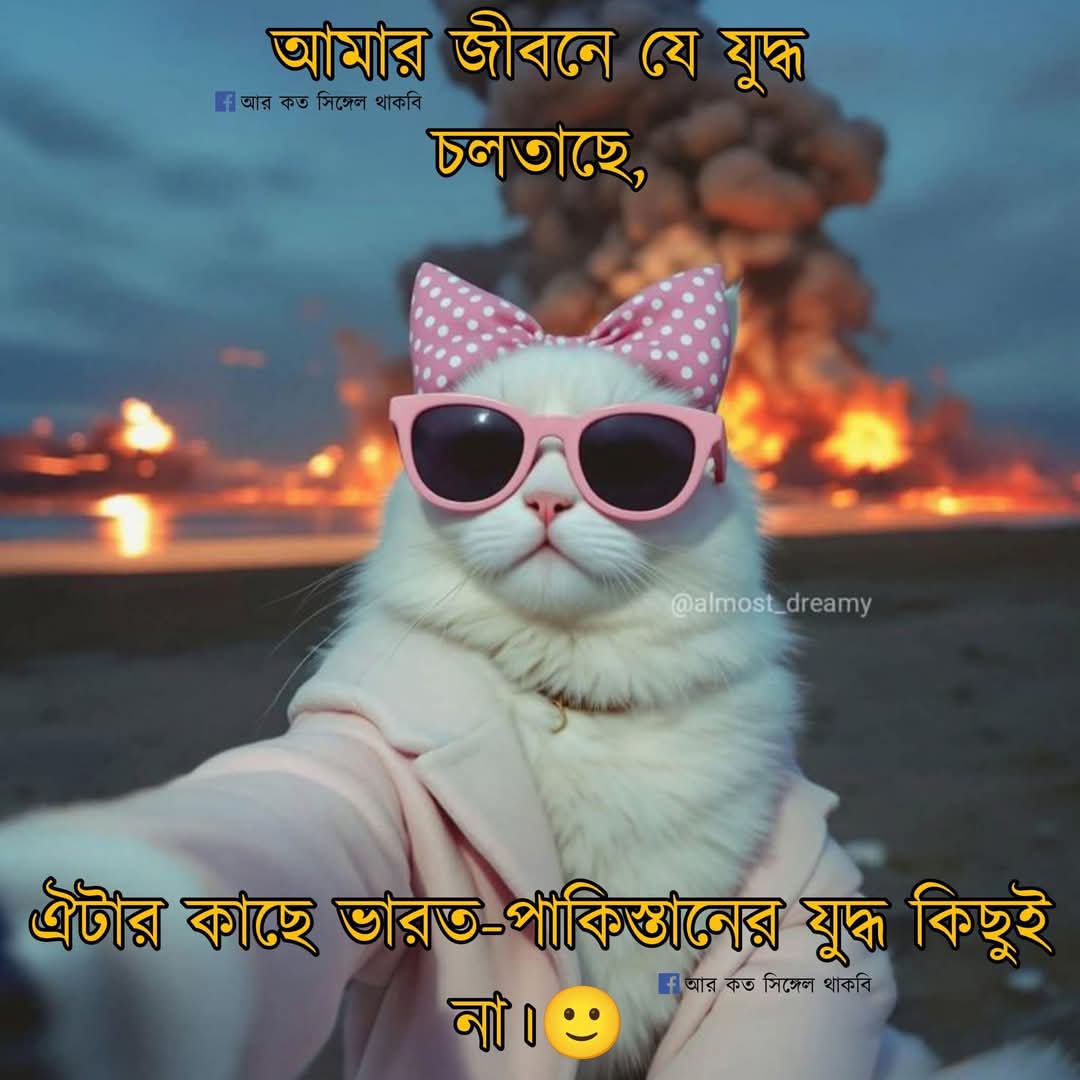
Text: আমার জীবনে যে যুদ্ধ চলতাছে,
আর কত সিঙ্গেল থাকবি
ঐটার কাছে ভারত-পাকিস্তানের যুদ্ধ কিছুই না।
আর কত সিঙ্গেল থাকবি
Label: Non Hate